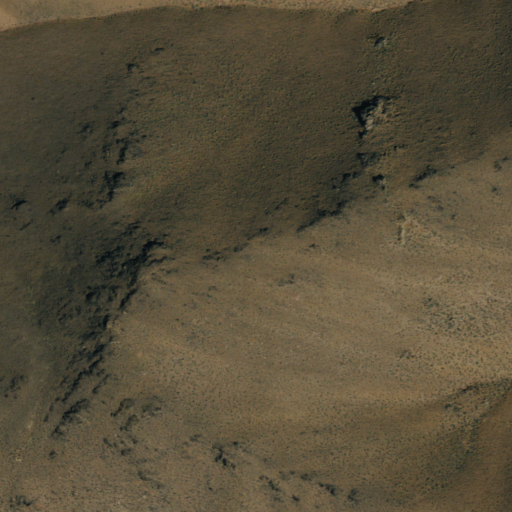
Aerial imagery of mountain in Nevada named Black Mountain containing only shrub